Question: I'm trying to create an 'UITableView' as per in <URL> One tableview can have multiple sections and its titles. A Tableview can have number of sections and number of rows. But, in every section only one row can selectable. And, later i can display in my 'UIAlertView' with selected row as message and section as title. How can i achieve this?
'''
-(UITableViewCell *)tableView:(UITableView *)tableView cellForRowAtIndexPath:(NSIndexPath *)indexPath
{
UITableViewCell *cell = [[UITableViewCell alloc] initWithStyle:UITableViewCellStyleDefault reuseIdentifier:@"GroupCell"];
if (cell == nil)
{
cell = [tableView dequeueReusableCellWithIdentifier:@"GroupCell"];
}
if (indexPath.row == self.selectedCell)
{
cell.accessoryType = UITableViewCellAccessoryCheckmark;
cell.selected = YES;
}
else
{
cell.accessoryType = UITableViewCellAccessoryNone;
cell.selected = NO;
}
cell.textLabel.text = @"mytext"
cell.textLabel.textColor = [UIColor blackColor];
return cell;
}
-(void)tableView:(UITableView *)tableView didSelectRowAtIndexPath:(NSIndexPath *)indexPath
{
[tableView deselectRowAtIndexPath:indexPath animated:YES];
self.selectedCell = indexPath.row;
[tableView reloadData]; // here i have to make the condition..
}
'''
Any idea on this? Or at-least to display an 'UITableView' like below image too is enough..

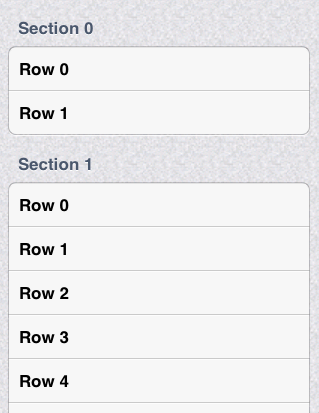
Answer: For row to be selected from each section you have to keep an array of And for time deselected all the cells you have to manage one more array that is And keep a for rowCollapse.
Interface or header file implementation..
'''
NSArray *sectionArray;
NSMutableDictionary *dictionary;
NSMutableArray *boolArray;
NSMutableArray *selectedCell;
NSMutableArray *isFirsttimeSelection;
'''
have a look at initialization of arrays and dictionary to be used.
'''
dictionary=[[NSMutableDictionary alloc] initWithObjectsAndKeys:[NSArray arrayWithObjects:@"Cat",@"Dog",@"Lion",@"Tiger",@"Elephant",nil],@"Animals",[NSArray arrayWithObjects:@"Swallow",@"Parrot",@"Eagle",@"Owl",nil],@"Birds",[NSArray arrayWithObjects:@"Banana",@"Mango",@"Grapes", nil],@"Fruits",nil];
sectionArray=[[NSArray alloc] initWithArray:[dictionary allKeys]];
boolArray=[[NSMutableArray alloc] init];
selectedCell=[[NSMutableArray alloc] init];
isFirsttimeSelection=[[NSMutableArray alloc] init];
for (int i=0;i<sectionArray.count;i++) {
[boolArray addObject:[NSNumber numberWithBool:NO]];
[isFirsttimeSelection addObject:[NSNumber numberWithInt:NO]];
[selectedCell addObject:[NSNumber numberWithInt:0]];
}
'''
tableView datasources and delegates to be used as:---
'''
- (NSInteger)numberOfSectionsInTableView:(UITableView *)tableView
{
return [sectionArray count];
}
- (NSInteger)tableView:(UITableView *)tableView numberOfRowsInSection:(NSInteger)section
{
if ([boolArray[section] boolValue]) {
return [[dictionary valueForKey:[sectionArray objectAtIndex:section]] count];
}
return 0;
}
- (UITableViewCell *)tableView:(UITableView *)tableView cellForRowAtIndexPath:(NSIndexPath *)indexPath
{
static NSString *cellIdentifier=@"cellIdentifier";
UITableViewCell *cell=[tableView dequeueReusableCellWithIdentifier:cellIdentifier];
if (cell==nil) {
cell=[[UITableViewCell alloc] initWithStyle:UITableViewCellStyleDefault reuseIdentifier:cellIdentifier];
}
cell.accessoryType=((indexPath.row == [selectedCell[indexPath.section] intValue]) && ([isFirsttimeSelection[indexPath.section] intValue]==1))?UITableViewCellAccessoryCheckmark:UITableViewCellAccessoryNone;
cell.selectionStyle = UITableViewCellSelectionStyleNone;
cell.textLabel.text=[[dictionary valueForKey:[sectionArray objectAtIndex:indexPath.section]] objectAtIndex:indexPath.row];
return cell;
}
- (CGFloat)tableView:(UITableView *)tableView heightForHeaderInSection:(NSInteger)section
{
return 44;
}
'''
Header view for section
'''
- (UIView *)tableView:(UITableView *)tableView viewForHeaderInSection:(NSInteger)section
{
UIButton *headerView=[UIButton buttonWithType:UIButtonTypeCustom];
[headerView setTitle:[sectionArray objectAtIndex:section] forState:UIControlStateNormal];
headerView.tag=section;
headerView.contentHorizontalAlignment = UIControlContentHorizontalAlignmentLeft;
[headerView setTitleEdgeInsets:UIEdgeInsetsMake(0, 10, 0, 0)];
[headerView.titleLabel setFont:[UIFont boldSystemFontOfSize:16.0f]];
[headerView setTitleColor:[UIColor darkGrayColor] forState:UIControlStateNormal];
[headerView setTitleShadowColor:[UIColor whiteColor] forState:UIControlStateNormal];
[headerView.titleLabel setShadowOffset:CGSizeMake(0, -1)];
[headerView addTarget:self action:@selector(sectionTouched:) forControlEvents:UIControlEventTouchUpInside];
return headerView;
}
'''
Action on header view clicked
'''
- (void)sectionTouched:(UIButton *)sender
{
[boolArray replaceObjectAtIndex:sender.tag withObject:[NSNumber numberWithBool:([boolArray[sender.tag] boolValue])?NO:YES]];
[_tblView reloadSections:[NSIndexSet indexSetWithIndex:sender.tag] withRowAnimation:([boolArray[sender.tag] boolValue])?UITableViewRowAnimationTop:UITableViewRowAnimationBottom];
}
'''
And at last did select
'''
- (void)tableView:(UITableView *)tableView didSelectRowAtIndexPath:(NSIndexPath *)indexPath
{
[tableView deselectRowAtIndexPath:indexPath animated:YES];
selectedCell[indexPath.section] = [NSString stringWithFormat:@"%i",indexPath.row];
isFirsttimeSelection[indexPath.section]=[NSNumber numberWithBool:YES];
[tableView reloadData];
}
'''
<URL>